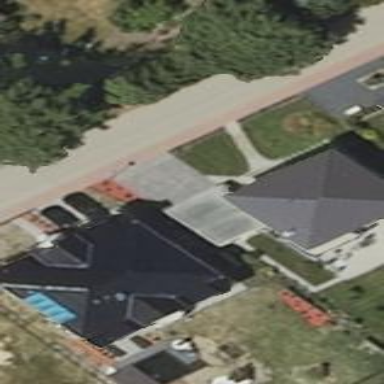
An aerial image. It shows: Simple and straightforward house.